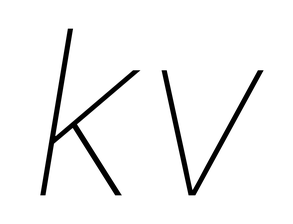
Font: Inter-Italic_Thin_Italic